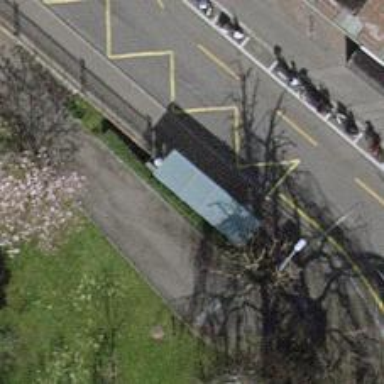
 serving as platform for public transportation."